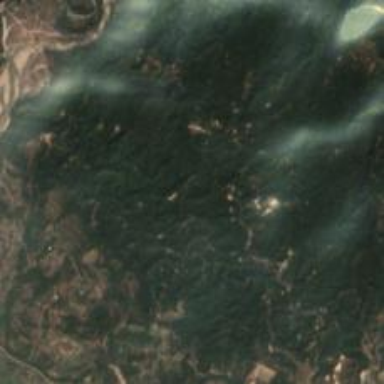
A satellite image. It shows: Beautiful woodland area.